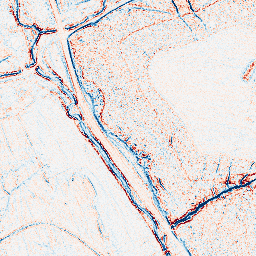
Category: edge_preserving
Decomposition family: bilateral
Decomposition parameters: d: 5
sigma_color: 75
sigma_space: 25
Upsampling method: quintic
Upsampling parameters: scale: 2
Upsampling scale: 2